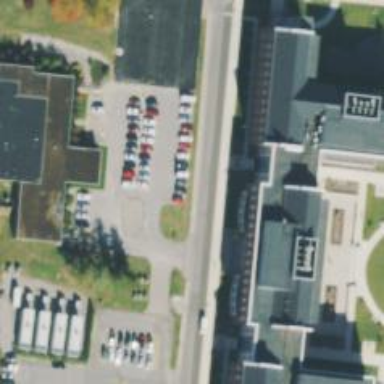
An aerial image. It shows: View of university building.